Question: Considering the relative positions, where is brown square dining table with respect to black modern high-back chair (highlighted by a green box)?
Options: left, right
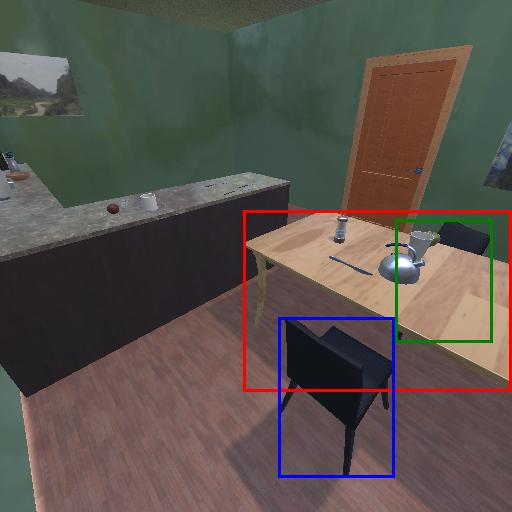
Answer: left